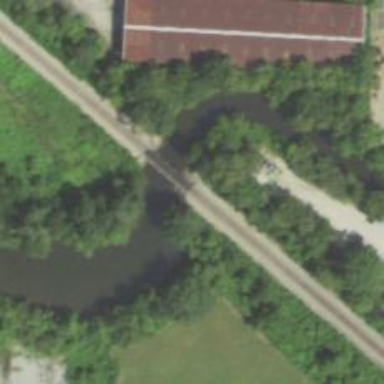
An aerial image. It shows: Bridge over railway line.